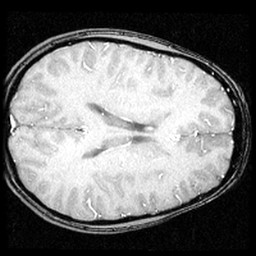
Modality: inplaneT1
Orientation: axial
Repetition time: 0.2 s
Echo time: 0.0036 s